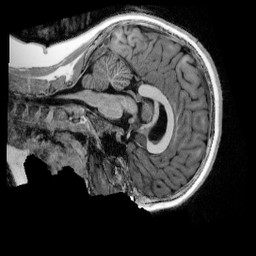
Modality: UNIT1_denoised
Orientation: sagittal
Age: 10
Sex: male
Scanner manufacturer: siemens
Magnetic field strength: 3 T
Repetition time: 4 s
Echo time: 0.00303 s